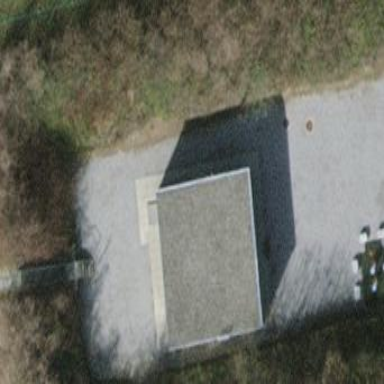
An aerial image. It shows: Service building with flat roof.